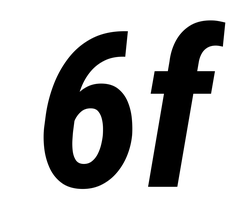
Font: Roboto-Italic_Condensed_Bold_Italic